Question: I can't figure out how to close one submenu when another one is open. I'm not sure if html is needed here, so I'm just attaching JS code here:

'''
const burgerBtn = document.querySelector(".header__burger"),
menu = document.querySelector(".menu"),
body = document.querySelector(".body"),
filter = document.querySelector(".filter"),
blockFilter = document.querySelectorAll(".block-filter"),
dropdown = document.querySelectorAll(".block-filter__dropdown");
if (filter) {
blockFilter.forEach(item => {
item.addEventListener("click", event => {
item.querySelector(".block-filter__dropdown").classList.toggle("block-filter__dropdown_state_active");
item.querySelector(".block-filter__icon").classList.toggle("block-filter__icon_state_active");
if (event.target.classList.contains("block-filter__item")) {
item.querySelector(".block-filter__value").textContent = event.target.textContent;
}
})
})
}
'''
'''
<div class="filter hero__filter">
<form class="filter__form">
<div class="filter__block block-filter">
<div class="block-filter__button">
<div class="block-filter__header">
<span class="block-filter__type">Purpose</span>
<div class="block-filter__icon"></div>
</div>
<span class="block-filter__value">Buy</span>
</div>
<div class="block-filter__dropdown">
<span class="block-filter__item">Buy</span>
<span class="block-filter__item">Sell</span>
</div>
</div>
'''
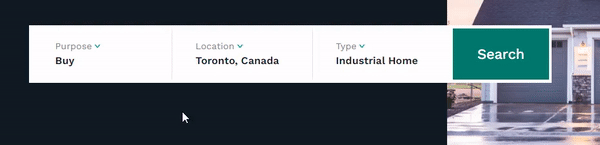
Answer: What you need to do is look for a currently active item first and "de-activate" them. You should also check that the currently active item is not the clicked item as you already have logic defined for that.
I've expanded on your snippet to create a solution.
NOTE: It might be useful creating a separate function/s for handling to "activate" and "de-activate" code where you pass in a '.block-filter' element.
'''
const burgerBtn = document.querySelector(".header__burger"),
menu = document.querySelector(".menu"),
body = document.querySelector(".body"),
filter = document.querySelector(".filter"),
blockFilter = document.querySelectorAll(".block-filter"),
dropdown = document.querySelectorAll(".block-filter__dropdown");
if (filter) {
blockFilter.forEach(item => {
item.addEventListener("click", event => {
const active_dropdown = document.querySelector(".block-filter__dropdown_state_active");
if(active_dropdown !== null){
// get parent until we find ".block-filter"
const active_item = active_dropdown.closest(".block-filter");
// check it's not the current item
if(active_item !== null && active_item !== item){
// apply same logic as below to remove active state
active_item.querySelector(".block-filter__dropdown").classList.remove("block-filter__dropdown_state_active");
active_item.querySelector(".block-filter__icon").classList.remove("block-filter__icon_state_active");
}
}
// your original logic
item.querySelector(".block-filter__dropdown").classList.toggle("block-filter__dropdown_state_active");
item.querySelector(".block-filter__icon").classList.toggle("block-filter__icon_state_active");
if (event.target.classList.contains("block-filter__item")) {
item.querySelector(".block-filter__value").textContent = event.target.textContent;
}
})
})
}
'''
'''
/* base styles */
* {
box-sizing: border-box;
}
html {
font-family: sans-serif;
background-color: #f3f3f3;
}
.filter.hero__filter {
width:600px;
margin:auto;
border: 2px solid #eee;
background-color: #fff;
}
.filter__form {
display:flex;
}
.filter__block {
flex: 1;
padding: 5px;
position: relative;
}
.block-filter__header {
font-weight:600;
font-size:12px;
color: #555;
}
.block-filter__dropdown {
display:none;
position:absolute;
top:100%;
left:0;
right:0;
background-color:#fff;
border: 1px solid #ccc;
box-shadow: 0 2px 4px rgb(0 0 0 / 10%);
border-radius:4px;
}
.block-filter__dropdown_state_active {
display: block;
}
.block-filter__item {
padding: 5px 10px;
display:block;
border-bottom: 1px solid #eee;
}
.block-filter__item:last-child {
border-bottom: none;
}
'''
'''
<div class="filter hero__filter">
<form class="filter__form">
<div class="filter__block block-filter">
<div class="block-filter__button">
<div class="block-filter__header">
<span class="block-filter__type">Purpose</span>
<div class="block-filter__icon"></div>
</div>
<span class="block-filter__value">Buy</span>
</div>
<div class="block-filter__dropdown">
<span class="block-filter__item">Buy</span>
<span class="block-filter__item">Sell</span>
</div>
</div>
<div class="filter__block block-filter">
<div class="block-filter__button">
<div class="block-filter__header">
<span class="block-filter__type">Second</span>
<div class="block-filter__icon"></div>
</div>
<span class="block-filter__value">Alpha</span>
</div>
<div class="block-filter__dropdown">
<span class="block-filter__item">Bravo</span>
<span class="block-filter__item">Charlie</span>
<span class="block-filter__item">Delta</span>
</div>
</div>
</form>
</div>
'''